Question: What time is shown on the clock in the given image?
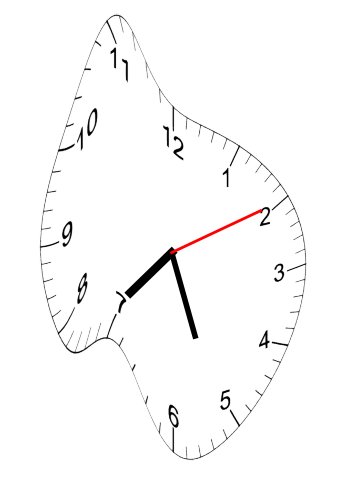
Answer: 07:26:10